Question: Under my ubuntu 32bit computer everything works great. But when my friend tries the code below the program is aborted and the try catch block fails. This is weird since it's a catch all block.
osm.h:
'''
#ifndef _OSM_H
#define _OSM_H
/* calling a system call that does nothing */
#define OSM_NULLSYSCALL asm volatile( "int $0x80 " : : "a" (0xffffffff) /* no such syscall */, "b" (0), "c" (0), "d" (0) /*: "eax", "ebx", "ecx", "edx"*/)
/* Time measurement function for an empty function call.
returns time in nano-seconds upon success,
and -1 upon failure.
*/
double osm_function_time(unsigned int osm_iterations);
/* Time measurement function for an empty trap into the operating system.
returns time in nano-seconds upon success,
and -1 upon failure.
*/
double osm_syscall_time(unsigned int osm_iterations);
/* Time measurement function for a simple arithmetic operation.
returns time in nano-seconds upon success,
and -1 upon failure.
*/
double osm_operation_time(unsigned int osm_iterations);
typedef struct {
char* machineName;
int numberOfIterations;
double instructionTimeNanoSecond;
double functionTimeNanoSecond;
double trapTimeNanoSecond;
double functionInstructionRatio;
double trapInstructionRatio;
} timeMeasurmentStructure;
timeMeasurmentStructure measureTimes (unsigned int numOfIterations);
#endif
'''
osm.cpp
'''
#include "osm.h"
#include <cmath>
#include <stdlib.h>
#include <sys/time.h>
#include <unistd.h>
#define SEC_MICROSEC_RATIO <PHONE>
#define NANOSEC_MICROSEC_RATIO 1000
#define DEFAULT_NUM_ITERATIONS 50000
#define MAX_MACHINE_NAME 30
#define ERR_CODE -1
void dummy_function()
{
}
double osm_function_time(unsigned int osm_iterations)
{
unsigned int i;
double elapsed = 0;
struct timeval timeFirst, timeSecond;
for (i=0; i<osm_iterations;i++)
{
gettimeofday(&timeFirst, NULL);
dummy_function();
gettimeofday(&timeSecond, NULL);
elapsed += (timeSecond.tv_sec-timeFirst.tv_sec)*SEC_MICROSEC_RATIO + timeSecond.tv_usec-timeFirst.tv_usec;
}
return (elapsed / osm_iterations) * NANOSEC_MICROSEC_RATIO;
}
double osm_operation_time(unsigned int osm_iterations)
{
unsigned int i;
int a=1,b=10;
double elapsed = 0;
struct timeval timeFirst, timeSecond;
for (i=0; i<osm_iterations;i++)
{
gettimeofday(&timeFirst, NULL);
a = a + b;
gettimeofday(&timeSecond, NULL);
elapsed += (timeSecond.tv_sec-timeFirst.tv_sec)*SEC_MICROSEC_RATIO + timeSecond.tv_usec-timeFirst.tv_usec;
}
return (elapsed / osm_iterations) * NANOSEC_MICROSEC_RATIO;
}
double osm_syscall_time(unsigned int osm_iterations)
{
unsigned int i;
double elapsed = 0;
struct timeval timeFirst, timeSecond;
for (i=0; i<osm_iterations;i++)
{
gettimeofday(&timeFirst, NULL);
OSM_NULLSYSCALL;
gettimeofday(&timeSecond, NULL);
elapsed += (timeSecond.tv_sec-timeFirst.tv_sec)*SEC_MICROSEC_RATIO + timeSecond.tv_usec-timeFirst.tv_usec;
}
return (elapsed / osm_iterations) * NANOSEC_MICROSEC_RATIO;
}
timeMeasurmentStructure measureTimes (unsigned int numOfIterations)
{
if (numOfIterations<=0)
{
numOfIterations = DEFAULT_NUM_ITERATIONS;
}
timeMeasurmentStructure timer;
timer.numberOfIterations = numOfIterations;
// get machine name
timer.machineName = new char[MAX_MACHINE_NAME];
try{
gethostname(timer.machineName,MAX_MACHINE_NAME);
} catch(...){
delete [] timer.machineName;
timer.machineName = NULL;
}
try{
timer.functionTimeNanoSecond = osm_function_time(numOfIterations);
} catch(...){
timer.functionTimeNanoSecond = ERR_CODE;
}
try{
timer.instructionTimeNanoSecond = osm_operation_time(numOfIterations);
} catch(...){
timer.instructionTimeNanoSecond = ERR_CODE;
}
try{
timer.trapTimeNanoSecond = osm_syscall_time(numOfIterations);
} catch(...){
timer.trapTimeNanoSecond = ERR_CODE;
}
// trap/instruction
if((timer.trapInstructionRatio!=ERR_CODE) && (timer.trapTimeNanoSecond!=ERR_CODE))
{
timer.trapInstructionRatio = timer.trapTimeNanoSecond / timer.instructionTimeNanoSecond;
} else
{
timer.trapInstructionRatio = ERR_CODE;
}
// function/instruction
if((timer.functionTimeNanoSecond!=ERR_CODE) && (timer.instructionTimeNanoSecond!=ERR_CODE))
{
timer.functionInstructionRatio = timer.functionTimeNanoSecond / timer.instructionTimeNanoSecond;
} else
{
timer.functionInstructionRatio = ERR_CODE;
}
return timer;
}
'''
main.cpp
'''
#include <iostream>
#include "osm.h"
using namespace std;
int main()
{
timeMeasurmentStructure timeMe = measureTimes(0);
if(timeMe.machineName!=NULL)
{
cout << "machine name: " << timeMe.machineName << endl;
}
cout << "iterations: " << timeMe.numberOfIterations << endl;
cout << "instruction time: " << timeMe.instructionTimeNanoSecond << endl;
cout << "function time: " << timeMe.functionTimeNanoSecond << endl;
cout << "trap time: " << timeMe.trapTimeNanoSecond << endl;
cout << "function/instruction ratio: " << timeMe.functionInstructionRatio << endl;
cout << "trap/instruction ratio: " << timeMe.trapInstructionRatio << endl;
return 0;
}
'''
He is thrown when the line:
'''
OSM_NULLSYSCALL;
'''
is called. I know SO doesn't like print screens but since I don't have an OS X this is the only way to show it:

Why does my catch block fail? How can I fix it?
I can't modify the osm.h file at all (as a part of our exercise)
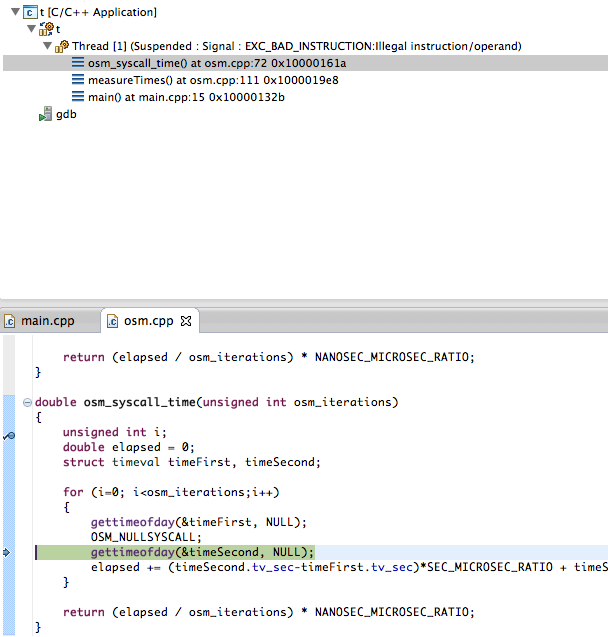
Answer: I think you'll find that C++ exceptions are caught just fine by your code.
However, if you start messing about with inline assembly, and your assembly is deficient, all bets are off.
'EXC_BAD_INSTRUCTION' is not a C++ exception, it's an indication that your program did something illegal. This happens well underneath the C++ abstraction level.